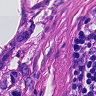
Metastatic tissue present: yes